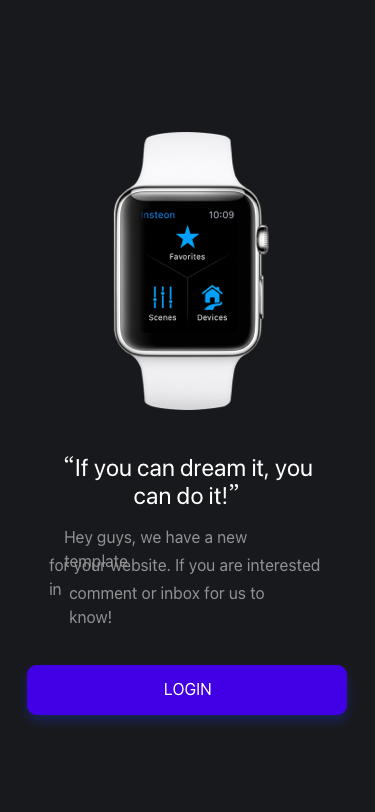
Text in this UI design:
LOGIN
Hey guys, we have a new template
for your website. If you are interested in
comment or inbox for us to know!
“If you can dream it, you can do it!”